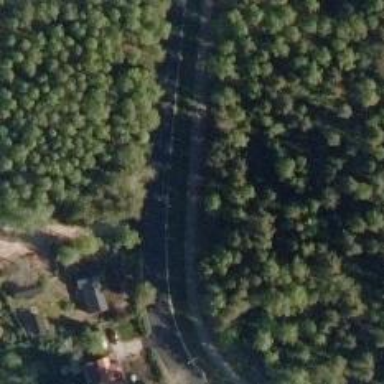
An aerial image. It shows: Asphalt cycleway.